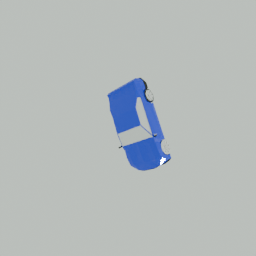
Label: mechanical